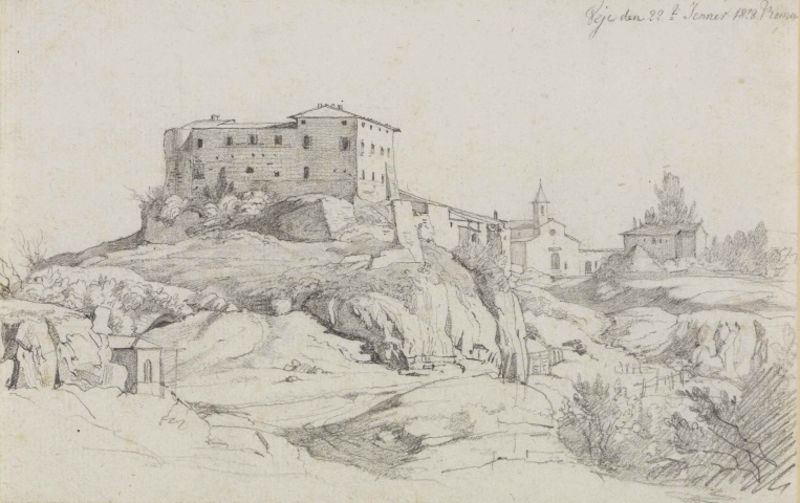
Titel: Veji
Künstler: Friedrich Eisenlohr
Standort: Karlsruhe
Institution: Staatliche Kunsthalle Karlsruhe
Schlagwörter: baum, berg, felsen, himmel, wasser, weiß, bäume, fluss, kirchturm, landschaft, menschen, stadt, fenster, schwarz, skizze, straße, zeichnung, dach, gebäude, gras, haus, weg, wiese, zaun, architektur, stein, steine, signatur, bach, häuser, hügel, strauch, busch, büsche, gebüsch, hütte, kirche, sträucher, wege, land, blatt, renaissance, tal, anhöhe, turm, schrift, papier, ansicht, italien, süden, studie, berge, fels, hang, steilhang, dorf, dächer, mauer, graphik, schlucht, bergdorf, fugen, ruine, burg, kloster, kreuz, festung, druck, schraffur, radierung, stich, schwarzweiß, text, beschriftung, koloriert, bleistift, entwurf, österreich, bleistiftzeichnung, villa, zahl, anwesen, mauern, reise, mittelalter, erhoben, kapelle, siedlung, plein air, gesträuch, postkarte, städtchen, hau, toscana, graphit, zeichnug, türm, wuchtig, grafit, dürrer, itlaien, castello, bleisitft, ki8rche, graifk, 1818, jenner, jänner, 1828, 1823, bergruecken, landschafct, glockentirm